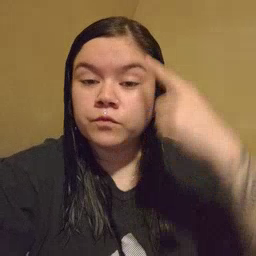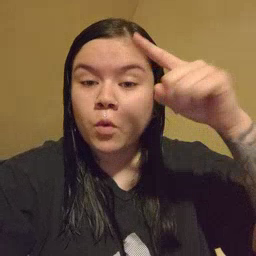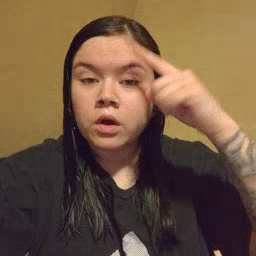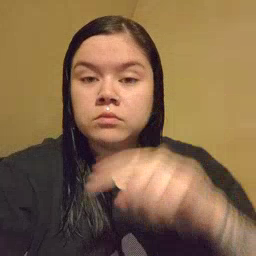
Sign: for